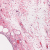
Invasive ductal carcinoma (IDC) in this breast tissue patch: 0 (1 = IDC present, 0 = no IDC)